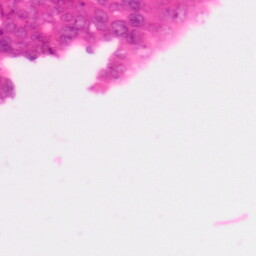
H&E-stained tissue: Colon